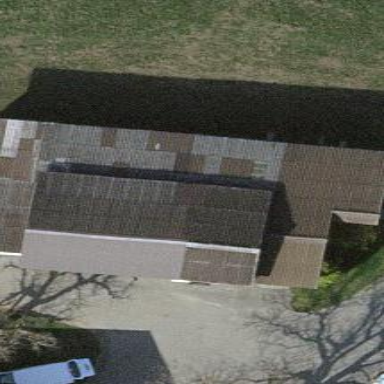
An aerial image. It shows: Shed.